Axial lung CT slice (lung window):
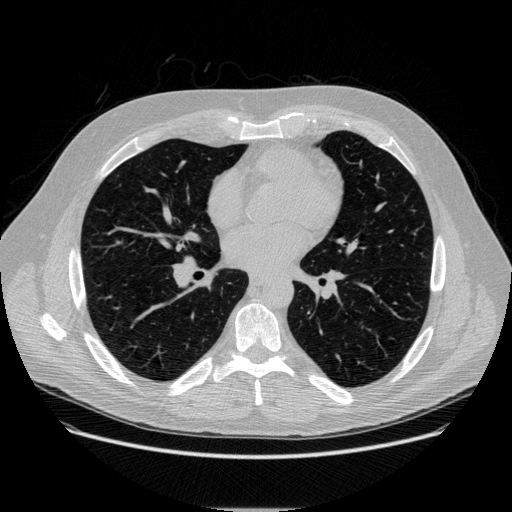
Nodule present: no